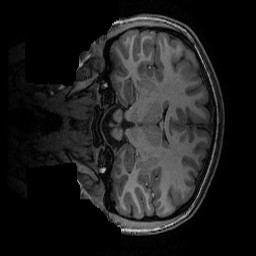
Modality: T1w
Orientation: coronal
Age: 14
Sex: female
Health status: ill
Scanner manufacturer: ge
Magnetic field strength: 3 T
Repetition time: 0.007664 s
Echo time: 0.00342 s